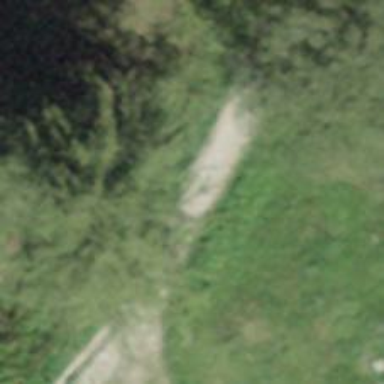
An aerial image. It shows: Culvert tunnel crossing ditch waterway.